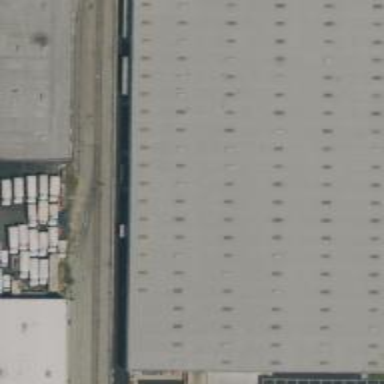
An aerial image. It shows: Warehouse building.